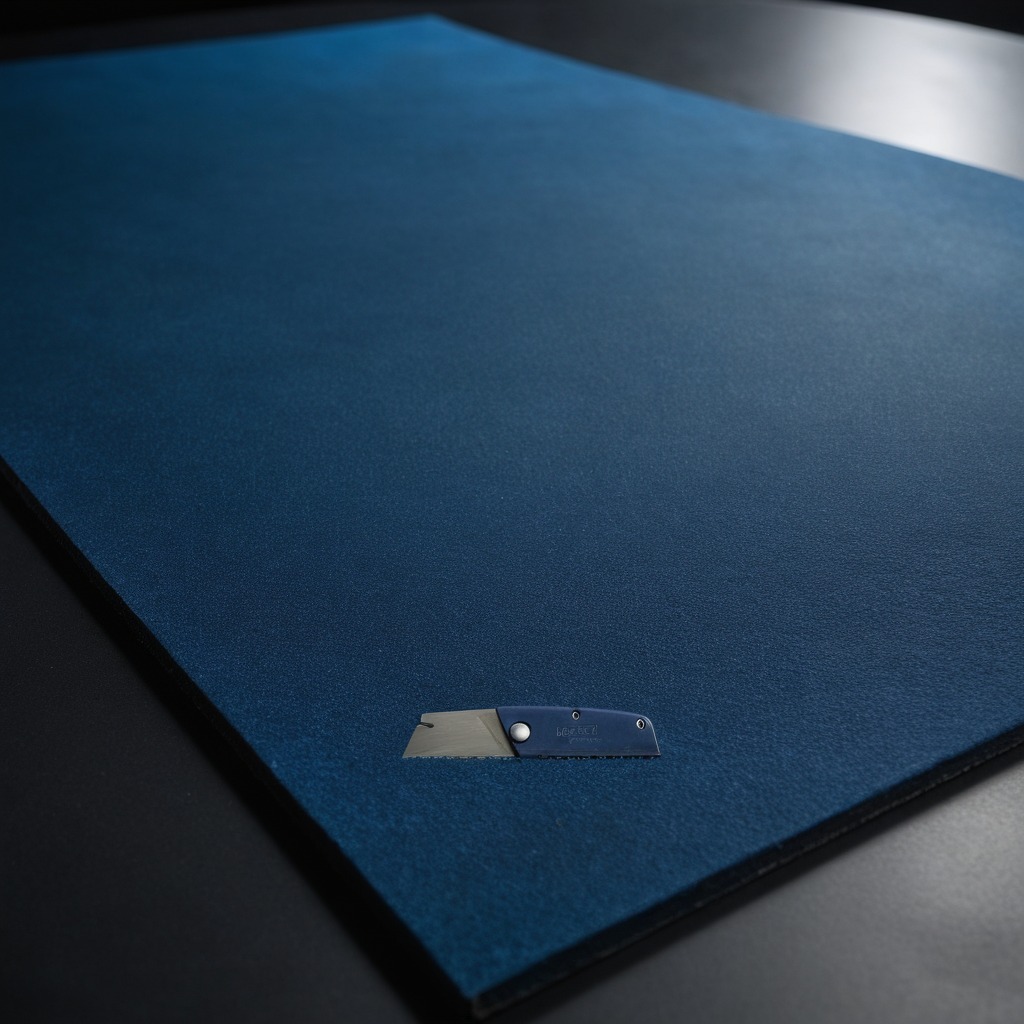
A utility knife is lying on a clean granite tabletop covered with a blue rubber mat inside a workshop at night dim ambient light soft shadows worn but beneath the mat.